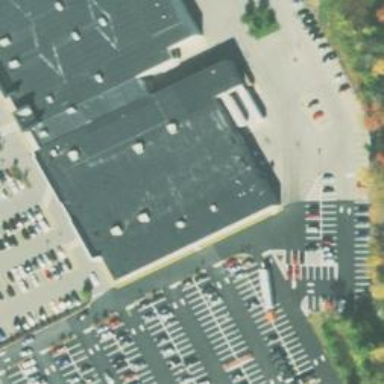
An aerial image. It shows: Retail building.